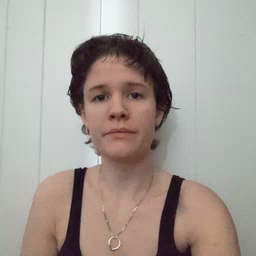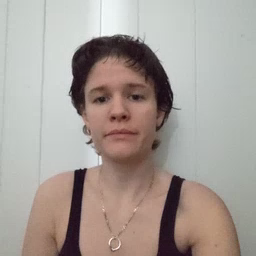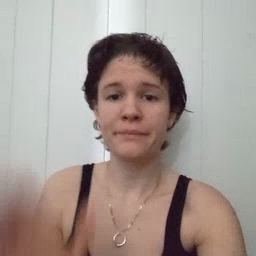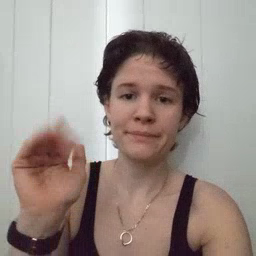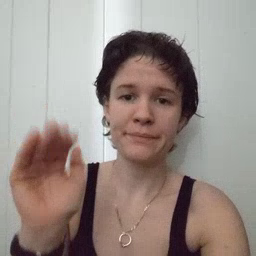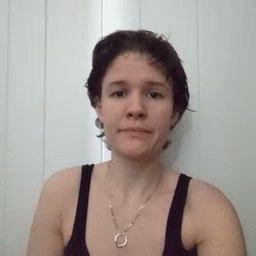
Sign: bye